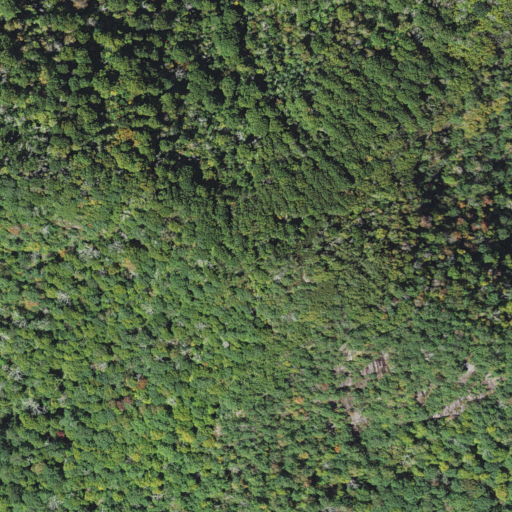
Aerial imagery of mountain in North Carolina named Lane Pinnacle containing deciduous forest, shrub, and mixed forest